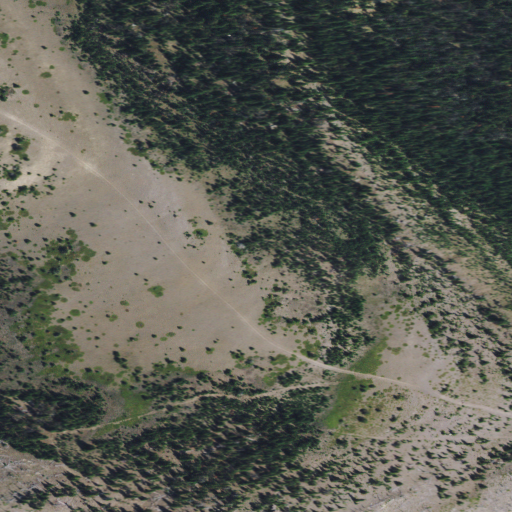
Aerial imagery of mountain in Montana named Sand Point containing evergreen forest, shrub, and grassland